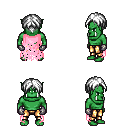
a pixel art fantasy rpg character, male body template, orc, green skin, pink tattered cape, gold greaves, white parted hairstyle, metal gloves, four views (front, back, left, right), 2x2 character sprite sheet, small pixel art, hard edges, no anti-aliasing